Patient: sex F, age 62
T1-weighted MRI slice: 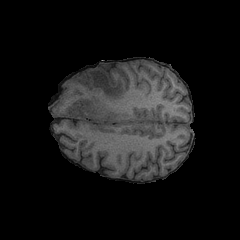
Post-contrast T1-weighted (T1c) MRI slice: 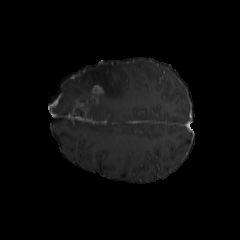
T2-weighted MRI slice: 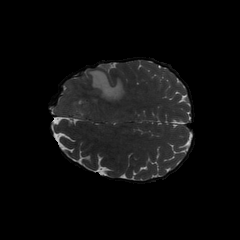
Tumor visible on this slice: yes
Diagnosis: Glioblastoma, IDH-wildtype
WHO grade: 4